Question: How I can add two fields that belong to an inner join?
I have this code:
'''
select
SUM(ACT.NumberOfPlants ) AS NumberOfPlants,
SUM(ACT.NumOfJornales) AS NumberOfJornals
FROM dbo.AGRMastPlanPerformance MPR (NOLOCK)
INNER JOIN GENRegion GR ON (GR.intGENRegionKey = MPR.intGENRegionLink )
INNER JOIN AGRDetPlanPerformance DPR (NOLOCK) ON
(DPR.intAGRMastPlanPerformanceLink =
MPR.intAGRMastPlanPerformanceKey)
INNER JOIN vwGENPredios P (NOLOCK) ON ( DPR.intGENPredioLink =
P.intGENPredioKey )
INNER JOIN AGRSubActivity SA (NOLOCK) ON (SA.intAGRSubActivityKey =
DPR.intAGRSubActivityLink)
LEFT JOIN (SELECT RA.intGENPredioLink, AR.intAGRActividadLink,
AR.intAGRSubActividadLink, SUM(AR.decNoPlantas) AS
intPlantasTrabajads, SUM(AR.decNoPersonas) AS NumOfJornales,
SUM(AR.decNoPlants) AS NumberOfPlants
FROM AGRRecordActivity RA WITH (NOLOCK)
INNER JOIN AGRActividadRealizada AR WITH (NOLOCK) ON
(AR.intAGRRegistroActividadLink = RA.intAGRRegistroActividadKey AND
AR.bitActivo = 1)
INNER JOIN AGRSubActividad SA (NOLOCK) ON (SA.intAGRSubActividadKey
= AR.intAGRSubActividadLink AND SA.bitEnabled = 1)
WHERE RA.bitActive = 1 AND
AR.bitActive = 1 AND
RA.intAGRTractorsCrewsLink IN(2)
GROUP BY RA.intGENPredioLink,
AR.decNoPersons,
AR.decNoPlants,
AR.intAGRAActivityLink,
AR.intAGRSubActividadLink) ACT ON (ACT.intGENPredioLink IN(
DPR.intGENPredioLink) AND
ACT.intAGRAActivityLink IN( DPR.intAGRAActivityLink) AND
ACT.intAGRSubActivityLink IN( DPR.intAGRSubActivityLink))
WHERE
MPR.intAGRMastPlanPerformanceKey IN(4) AND
DPR.intAGRSubActivityLink IN( 1153)
GROUP BY
P.vchRegion,
ACT.NumberOfFloors,
ACT.NumOfJournals
ORDER BY ACT.NumberOfFloors DESC
'''
However, it does not perform the complete sum. It only retrieves all the values of the columns and adds them 1 by 1, instead of doing the complete sum of the whole column.
For example, the query returns these results:

What I expect is the final sums. In 'NumberOfPlants' the result of the sum would be '163,237' and of 'NumberJornales' would be '61'.
How can I do this?
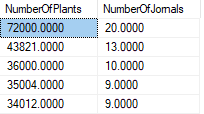
Answer: First of all the '(nolock)' hints are probably accomplishing the benefit you hope for. It's not an automatic "go faster" option, and if such an option existed you can be sure it would be already enabled. It can help in some situations, but the way it works allows the possibility of reading stale data, and the situations where it's likely to make any improvement are the same situations where risk for stale data is the highest.
That out of the way, with that much code in the question we're better served with a general explanation and solution for you to adapt.
The issue here is 'GROUP BY'. When you use a 'GROUP BY' in SQL, you're telling the database you want to see separate results for any aggregate functions like SUM() (and COUNT(), AVG(), MAX(), etc).
So if you have this:
'''
SELECT Sum(ColumnB) As SumB
FROM [Table]
GROUP BY ColumnA
'''
You get a separate row per 'ColumnA' group, even though it's not in the 'SELECT' list.
If you don't really care about that, you can do one of two things:
1. Remove the GROUP BY If there are no grouped columns in the SELECT list, the GROUP BY clause is probably not accomplishing anything important.
2. Nest the query
If option 1 is somehow not possible (say, the original is actually a view) you could do this:
'''
SELECT SUM(SumB)
FROM (
SELECT Sum(ColumnB) As SumB
FROM [Table]
GROUP BY ColumnA
) t
'''
Note in both cases any 'JOIN' is irrelevant to the issue.